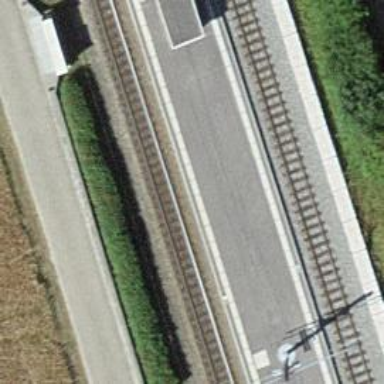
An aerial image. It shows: Public transport stop position for light rail.